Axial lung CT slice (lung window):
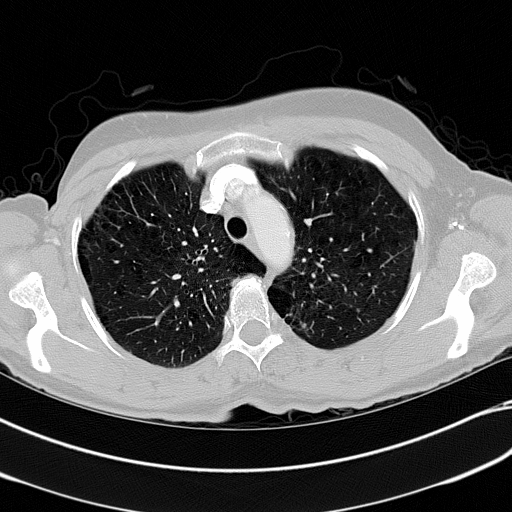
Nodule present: no